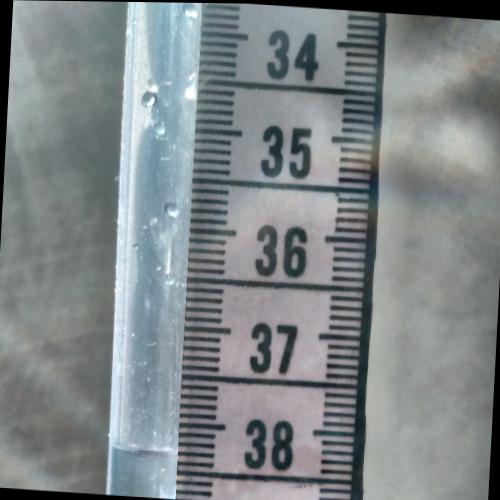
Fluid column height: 38.3 cm